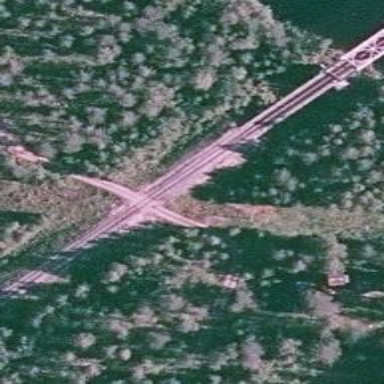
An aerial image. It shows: Continuous rail for railway.